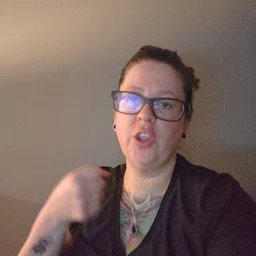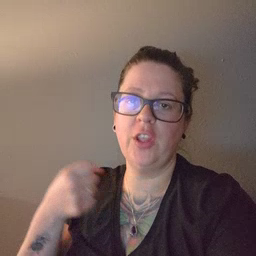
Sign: refrigerator